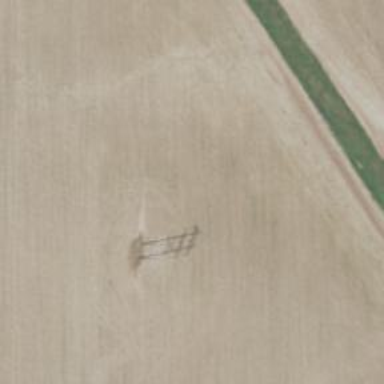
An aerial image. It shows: H-frame power tower design.